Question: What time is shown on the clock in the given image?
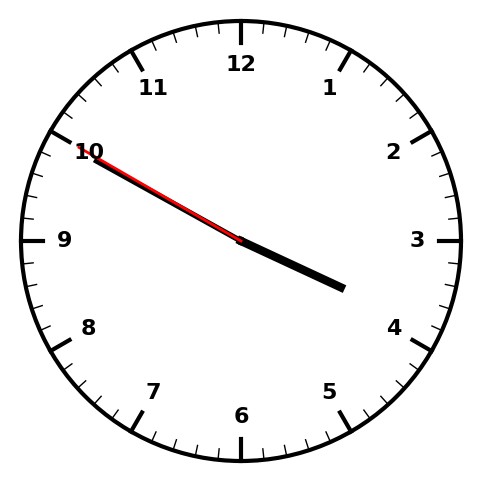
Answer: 03:49:50